Question: Count the number of objects in the diagram.
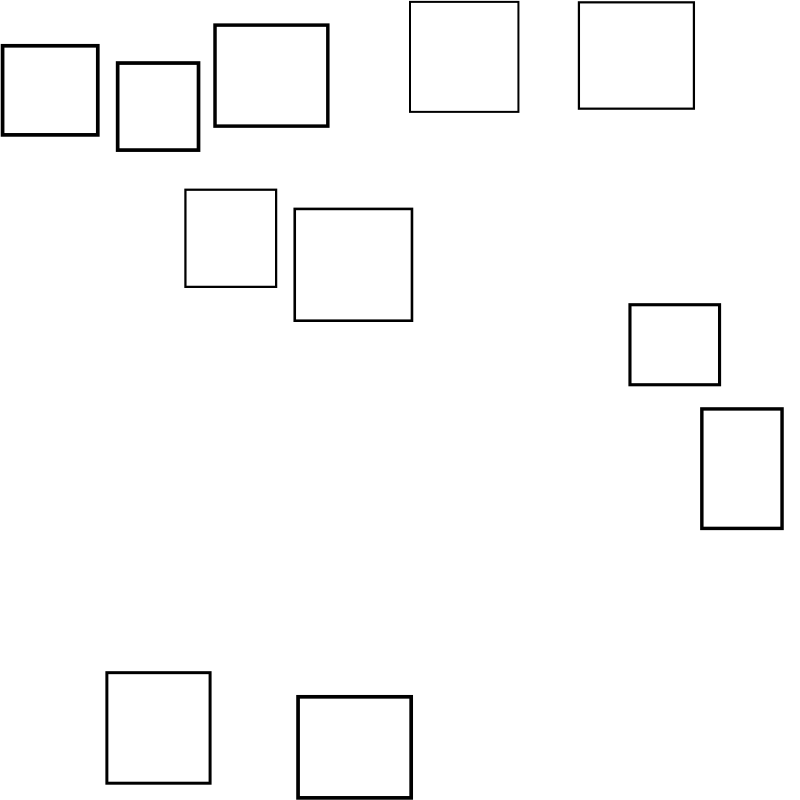
Answer: 11